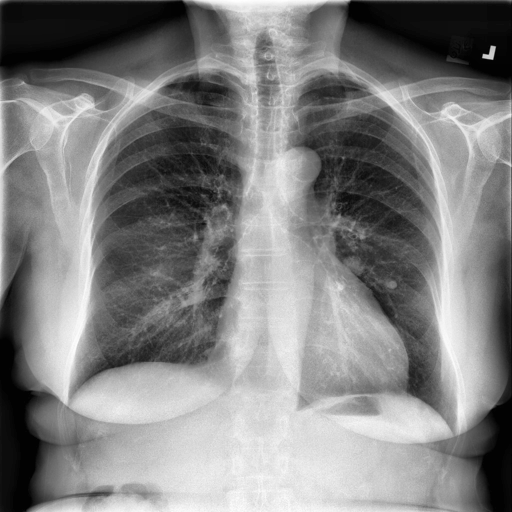
Finding: NORMAL